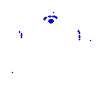
Particle: electron